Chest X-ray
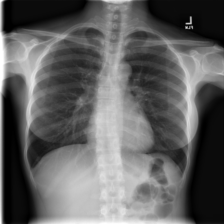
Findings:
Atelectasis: negative
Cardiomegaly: negative
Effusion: negative
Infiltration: negative
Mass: negative
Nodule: negative
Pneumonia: negative
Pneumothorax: negative
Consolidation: negative
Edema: negative
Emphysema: negative
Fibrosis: negative
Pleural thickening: negative
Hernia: negative